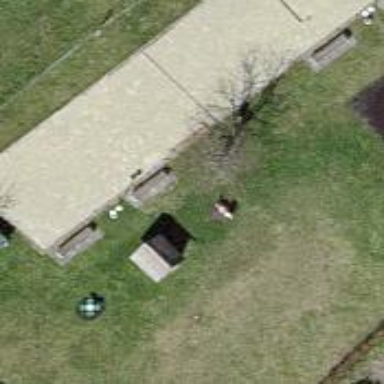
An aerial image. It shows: Bench for seating.